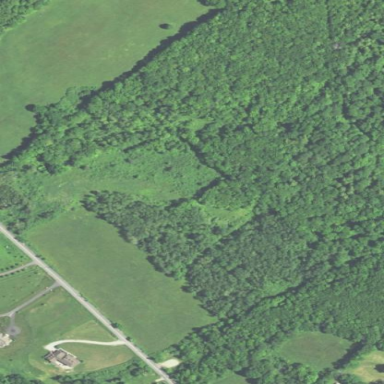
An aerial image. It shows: Nature reserve in woodland area.